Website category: movie
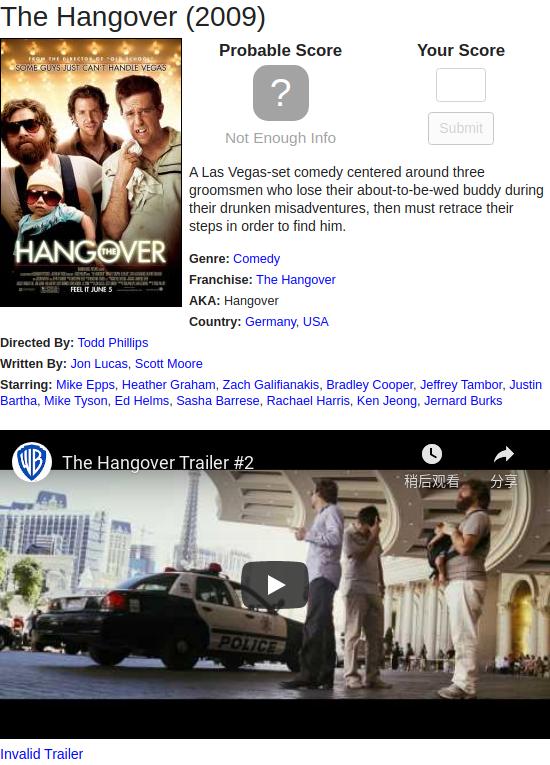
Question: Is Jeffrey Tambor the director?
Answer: no

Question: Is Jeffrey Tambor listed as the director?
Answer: no

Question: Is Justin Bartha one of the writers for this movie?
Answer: no

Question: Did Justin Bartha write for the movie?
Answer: no

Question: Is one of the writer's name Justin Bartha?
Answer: no

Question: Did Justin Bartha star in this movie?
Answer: yes

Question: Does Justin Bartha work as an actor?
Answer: yes

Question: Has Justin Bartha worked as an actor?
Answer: yes

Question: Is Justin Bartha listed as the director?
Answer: no

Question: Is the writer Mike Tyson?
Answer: no

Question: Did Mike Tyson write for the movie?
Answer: no

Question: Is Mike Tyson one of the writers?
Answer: no

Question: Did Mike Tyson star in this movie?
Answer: yes

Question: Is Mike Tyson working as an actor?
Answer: yes

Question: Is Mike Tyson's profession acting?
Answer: yes

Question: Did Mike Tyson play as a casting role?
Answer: yes

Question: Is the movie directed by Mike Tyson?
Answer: no

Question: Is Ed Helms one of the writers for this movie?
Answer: no

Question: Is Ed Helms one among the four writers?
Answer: no

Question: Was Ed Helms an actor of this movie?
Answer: yes

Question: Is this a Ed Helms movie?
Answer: no

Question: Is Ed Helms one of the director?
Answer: no

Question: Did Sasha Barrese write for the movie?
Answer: no

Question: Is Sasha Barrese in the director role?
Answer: no

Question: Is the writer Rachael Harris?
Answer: no

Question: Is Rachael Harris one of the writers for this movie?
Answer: no

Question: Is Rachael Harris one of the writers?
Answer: no

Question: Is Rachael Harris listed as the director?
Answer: no

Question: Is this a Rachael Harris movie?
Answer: no

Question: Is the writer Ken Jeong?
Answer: no

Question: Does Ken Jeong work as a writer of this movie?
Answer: no

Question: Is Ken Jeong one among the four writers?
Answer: no

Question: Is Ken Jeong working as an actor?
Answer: yes

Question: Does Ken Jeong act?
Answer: yes

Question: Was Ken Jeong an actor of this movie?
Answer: yes

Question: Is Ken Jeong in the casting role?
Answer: yes

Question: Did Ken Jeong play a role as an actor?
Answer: yes

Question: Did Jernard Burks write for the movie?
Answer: no

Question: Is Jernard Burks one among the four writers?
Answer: no

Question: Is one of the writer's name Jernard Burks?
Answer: no

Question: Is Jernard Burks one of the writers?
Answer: no

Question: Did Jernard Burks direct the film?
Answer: no

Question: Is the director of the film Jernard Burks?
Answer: no

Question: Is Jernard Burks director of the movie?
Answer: no

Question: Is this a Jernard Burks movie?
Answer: no

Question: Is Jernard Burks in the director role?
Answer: no

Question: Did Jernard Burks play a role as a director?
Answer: no